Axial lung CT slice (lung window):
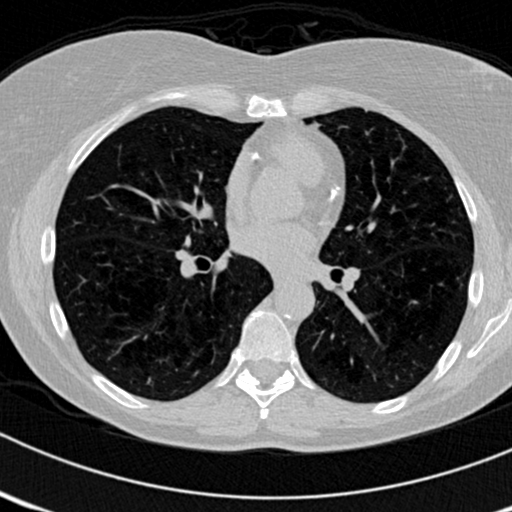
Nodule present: no